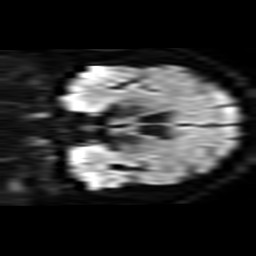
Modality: TRACE
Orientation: coronal
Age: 69
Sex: male
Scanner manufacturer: philips
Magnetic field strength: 3 T
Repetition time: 3.334 s
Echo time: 0.076 s